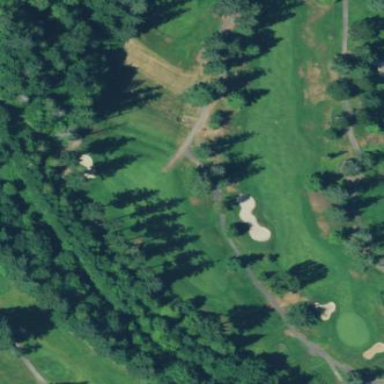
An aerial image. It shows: Well-maintained grassy area known as the fairway on golf course.